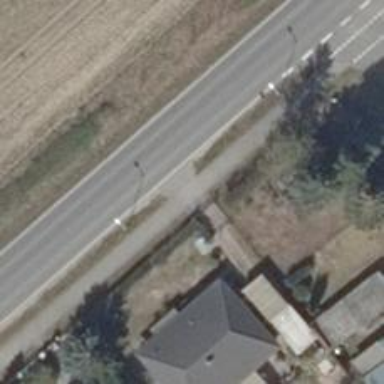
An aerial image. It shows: Driveway leading to service road.